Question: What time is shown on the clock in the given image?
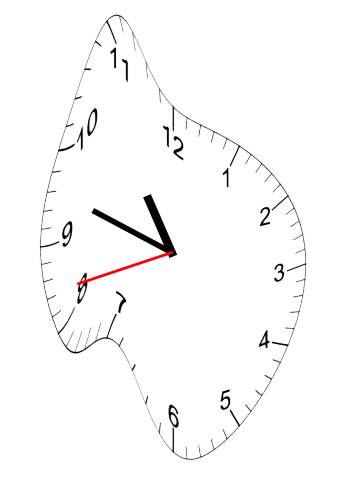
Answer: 10:47:42